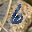
Label: 6